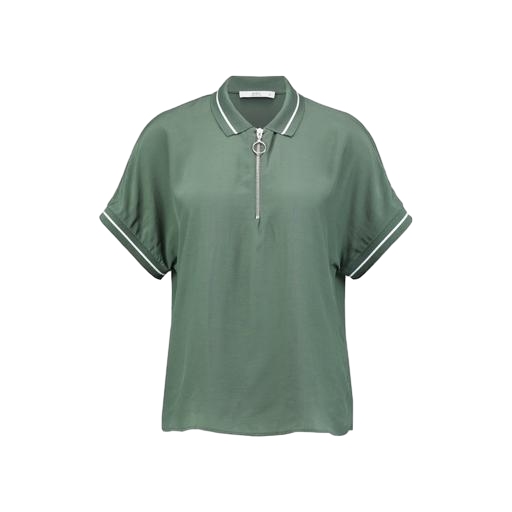
golf-style shirt, half-zip tee, green skinny-fit polo shirt, white background